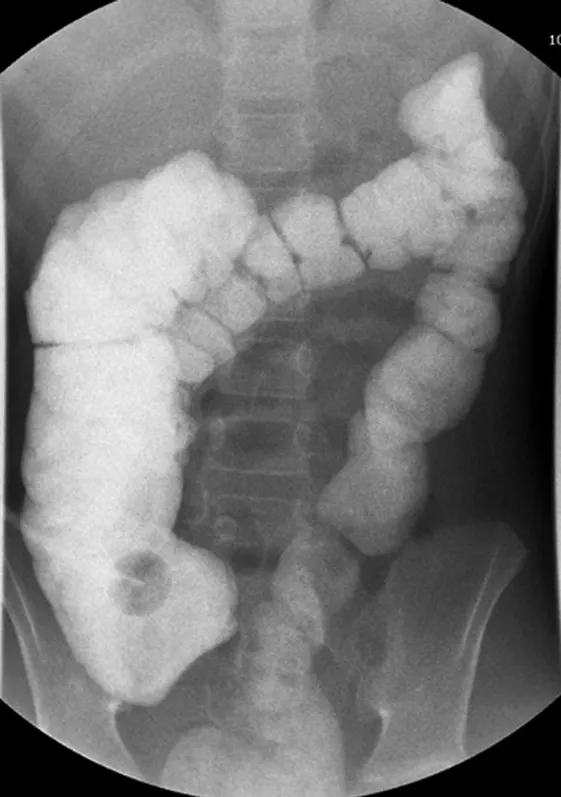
Contrast enema showing a distended right colon.
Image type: radiology (x_ray)